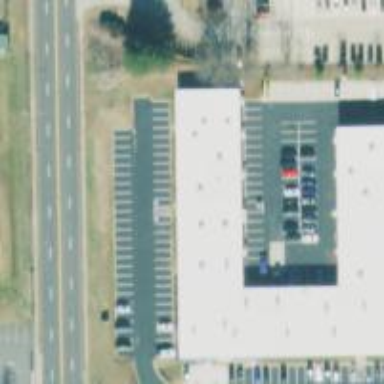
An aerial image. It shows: Retail building.